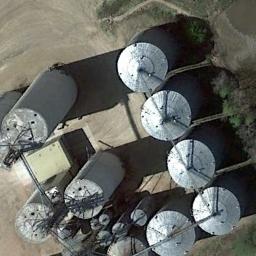
Label: storage tanks